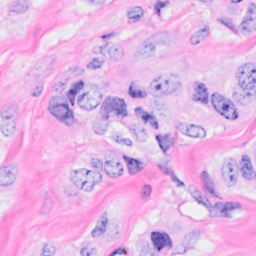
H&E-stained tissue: Breast